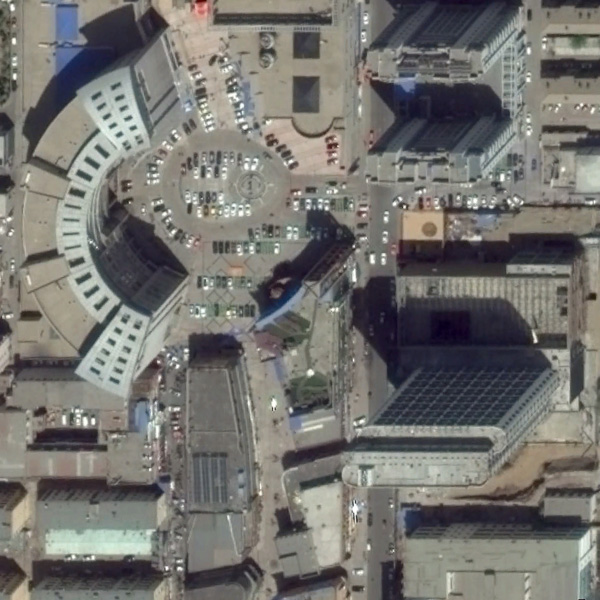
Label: Commercial